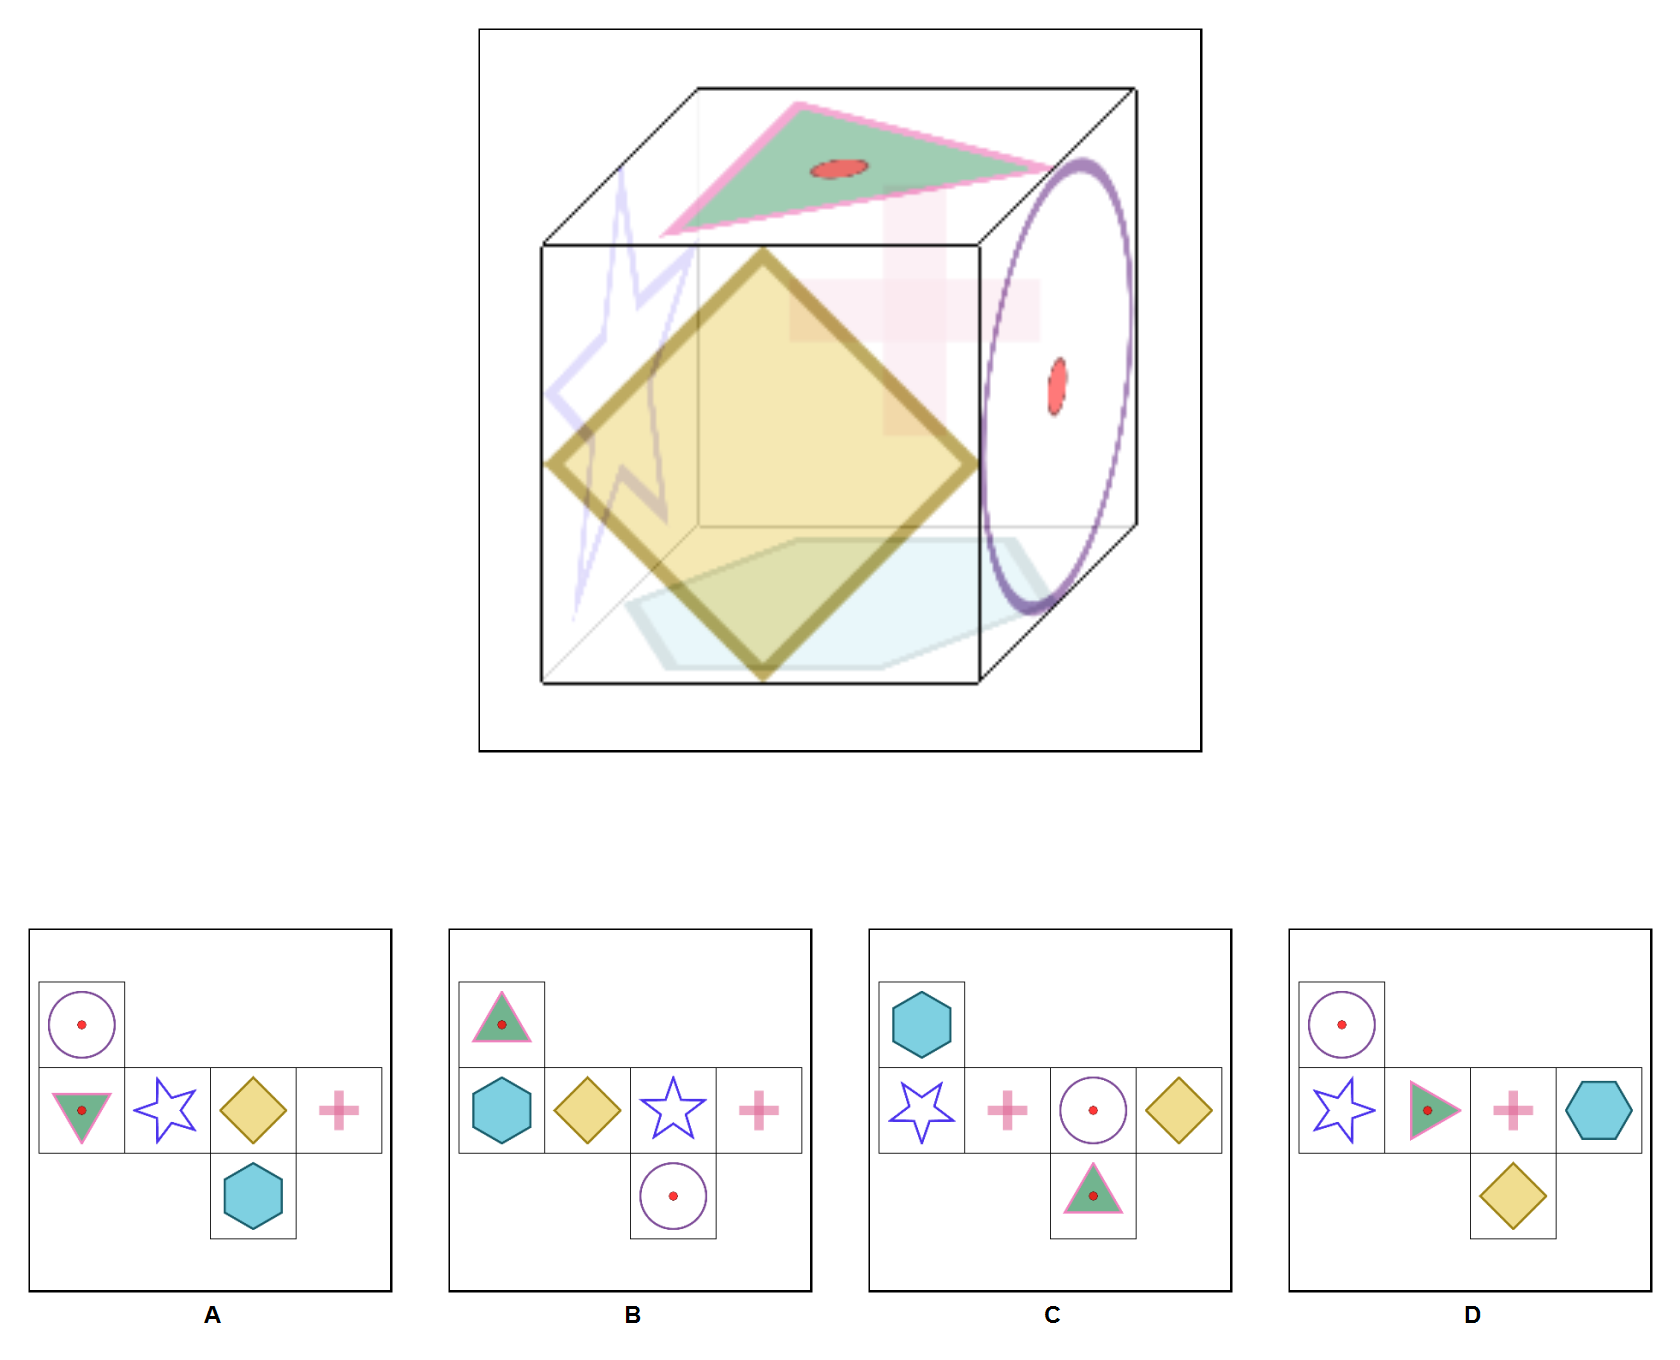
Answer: C